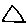
Label: triangle